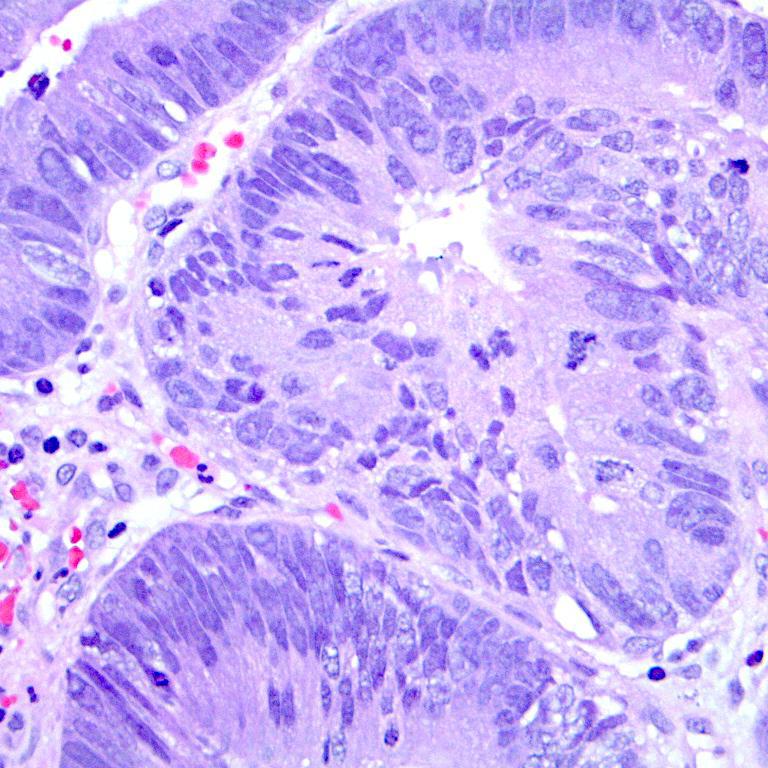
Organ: colon
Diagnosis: adenocarcinomas